Question: I have an asp.net web app where a user can update a table in a database. I would like to know the proper method of doing this. As you can see in the image below, the red shaded area is the data that I have in common that I do need to update.

Here are the steps that I need to take:
1. Don't update data if it exists
2. Delete data that is not in the user update
3. Add data from the user update that is not already in the table
I need to audit this table also, so I will have a trigger on it. I would like to know in theory what is the best way to do this kind of update to a table?
thank you to Aaron who introduced the concept of merge.
Here is what the table data looks like:
'''
foreignkey model primarykey
1 AA 1
1 AA1 2
1 AA3 3
23 B 4
22 C 5
'''
The user will be adding data that looks like this:
'''
foreignkey model primarykey
1 A1 1
1 AA1 2
1 AA3 3
22 C 5
'''
As you can see, the first row was updated, and the second to last row was deleted entirely. Can you please help me with this merge statement?
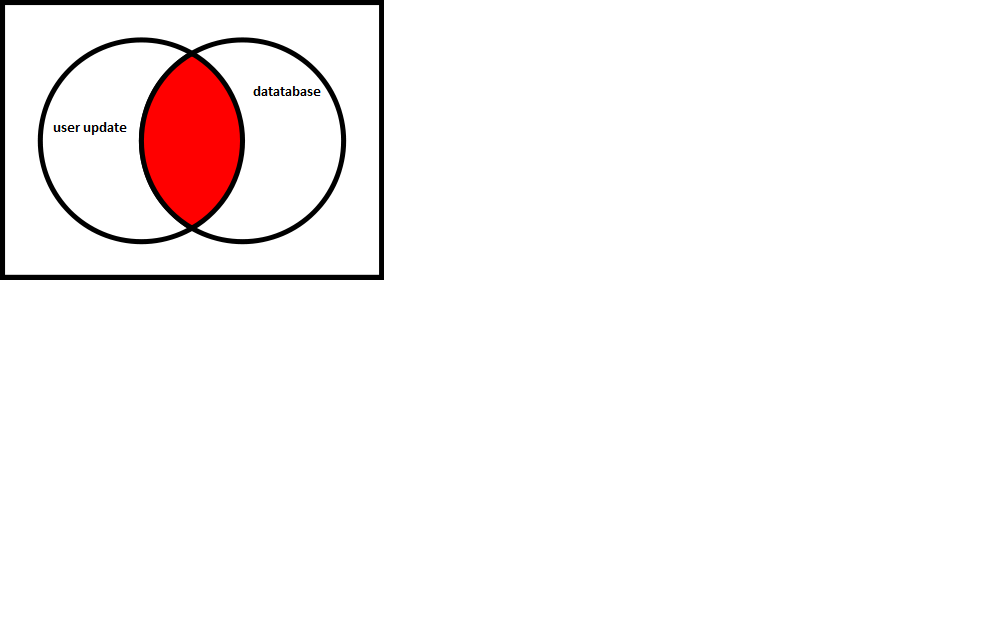
Answer: Yes, it's possible and it's called a merge. See the documentation for the SQL Server <URL>.
If you don't want to perform any updates if the data already exists, then just don't add a 'WHEN MATCHED' clause. USE 'WHEN NOT MATCHED BY SOURCE' and 'WHEN NOT MATCHED BY TARGET' to insert/delete the missing/removed rows.